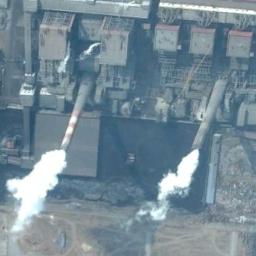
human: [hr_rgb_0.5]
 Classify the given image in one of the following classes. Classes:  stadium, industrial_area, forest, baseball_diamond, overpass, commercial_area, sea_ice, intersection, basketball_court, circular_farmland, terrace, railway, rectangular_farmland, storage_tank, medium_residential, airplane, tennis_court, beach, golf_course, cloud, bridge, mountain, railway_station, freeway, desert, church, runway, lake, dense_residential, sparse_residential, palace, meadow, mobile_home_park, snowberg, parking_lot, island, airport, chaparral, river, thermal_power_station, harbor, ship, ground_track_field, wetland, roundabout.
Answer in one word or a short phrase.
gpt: thermal_power_station